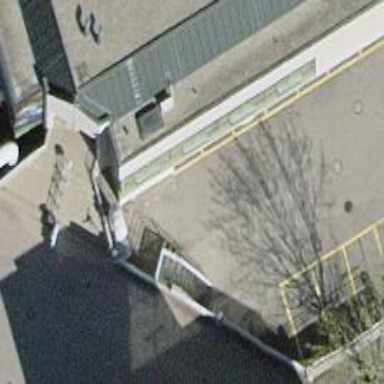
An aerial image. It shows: Bicycle parking area with wall loops.